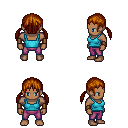
a pixel art fantasy rpg character, male body template, human, dark skin, teal pirate shirt, magenta pants, brunette twin-tailed hairstyle, leather bracers, four views (front, back, left, right), 2x2 character sprite sheet, small pixel art, hard edges, no anti-aliasing